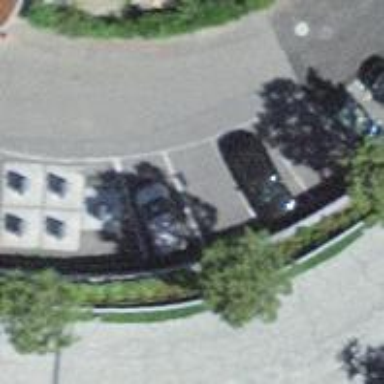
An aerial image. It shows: Parking area with surface.